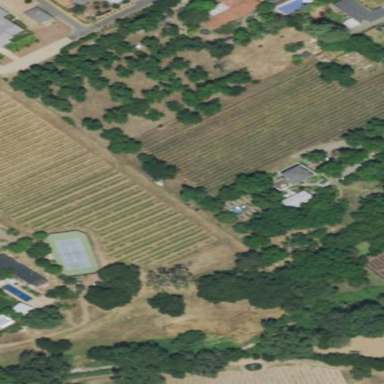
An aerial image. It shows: Vineyard with wine grapes as the main crop.